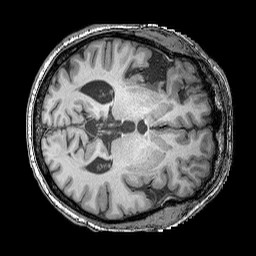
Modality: T1w
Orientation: axial
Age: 61
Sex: male
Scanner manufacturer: siemens
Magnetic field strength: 3 T
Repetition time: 2.25 s
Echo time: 0.00411 s